Interaction volume radius: 10 \u00c5
Interaction volume height: 35 \u00c5
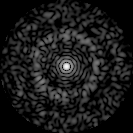
Disorder parameter: 0.8176